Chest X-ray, PA view. Patient: 62 years old, sex M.
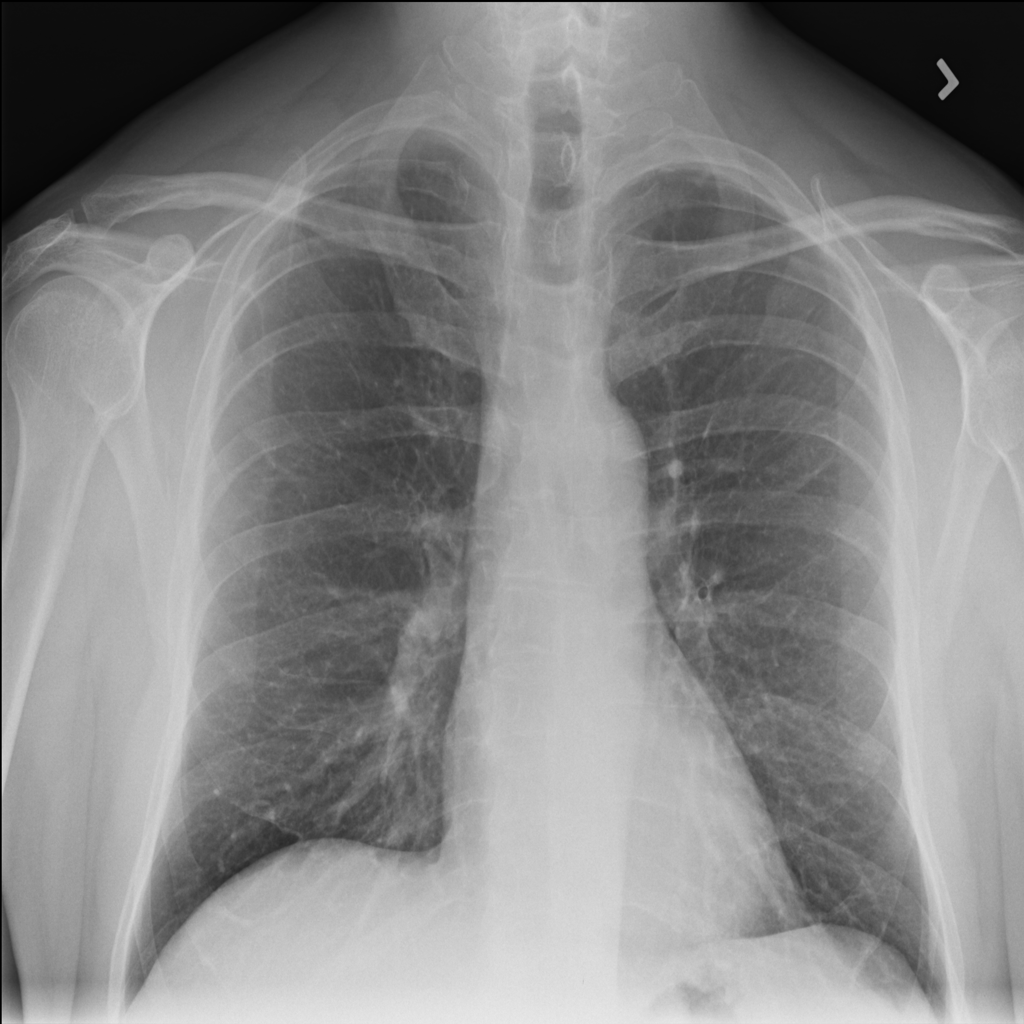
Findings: Pleural_Thickening